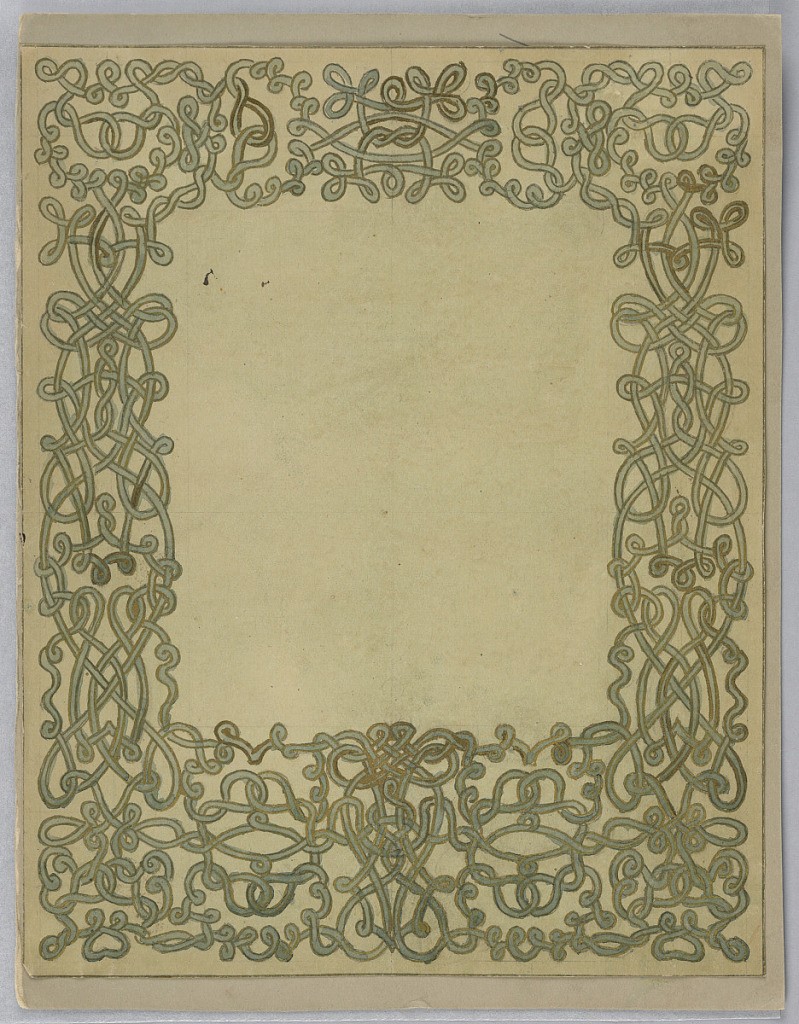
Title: Design for a Book Cover
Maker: Alice Cordelia Morse, American, 1863–1961
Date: ca. 1890
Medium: Brush and gouache on paper
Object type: Drawing
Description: The drawing has been mounted on a recycled board from the Tiffany Glass Co.